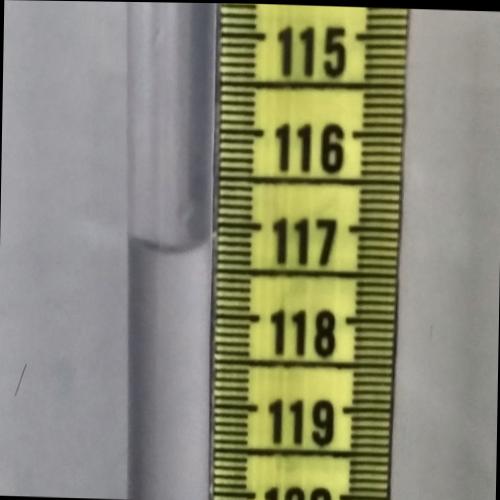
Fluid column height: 117.3 cm